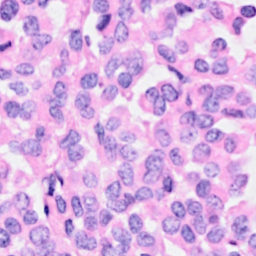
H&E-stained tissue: Breast